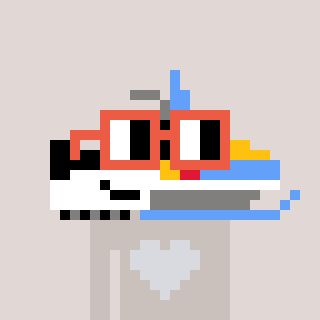
a pixel art character with square orange glasses, a snowmobile-shaped head and a foggrey-colored body on a warm background